Field crop: maize
Growth stage: 2
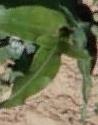
Species: maize